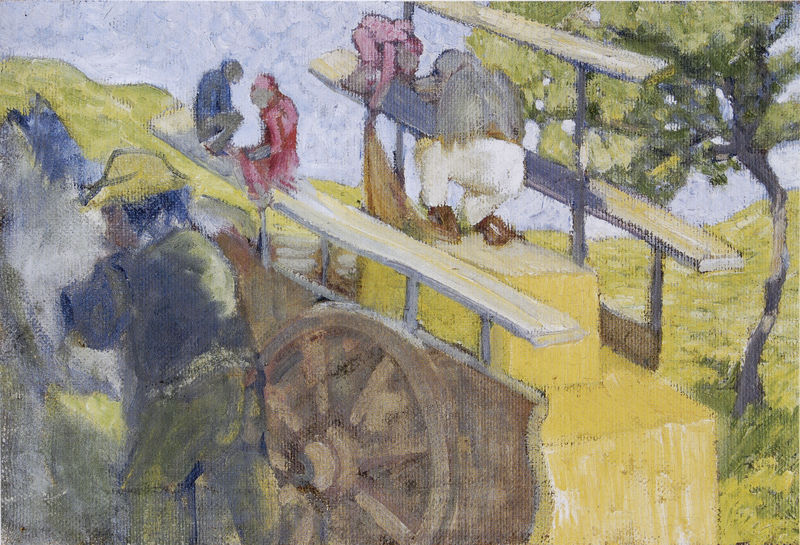
Titel: Äffchen auf einem Karren
Künstler: Franz Marc
Standort: Nürnberg.
Institution: Germanisches Nationalmuseum
Schlagwörter: baum, blau, blätter, gemälde, himmel, laub, mann, schatten, wasser, weiß, wolken, gelb, grün, landschaft, menschen, mädchen, sitzen, ufer, äste, braun, bunt, frau, grau, hell, holz, hut, kleid, männer, rücken, schwarz, stroh, gras, gürtel, rot, tier, wiese, expressionismus, hose, jacke, arm, sockel, öl, baumstamm, feld, hügel, natur, stamm, brücke, gold, haare, familie, gebeugt, ohren, rosa, bauern, karren, kinder, pferd, affe, mähne, farbig, sommer, kisten, man, perspektive, hosen, ernte, feldarbeit, getreide, heu, schleppen, transport, abstrakt, modern, violett, kutsche, speichen, bank, arbeiter, figuren, holzkarren, karre, rad, wagen, wagenrad, querformat, einfach, pastellfarben, stufen, bretter, grass, grun, bauer, gauguin, pink, gerüst, zigeuner, gogh, hinten, rückenfigur, brett, zirkus, leinwand, kiste, schimmel, sonnig, bänke, rollen, impresionismus, gebückt, balu, pinie, schieben, bau, krumm, wasserrad, himmelw, affen, baustelle, fuhrwerk, leiterwagen, pastellkreide, verzerrt, furhwerk, heuballen, bude, geb, dreschmaschine, drescher, rad brücle, lbauer